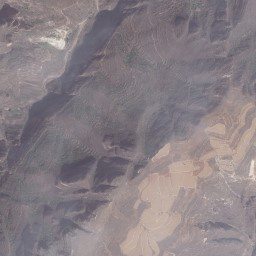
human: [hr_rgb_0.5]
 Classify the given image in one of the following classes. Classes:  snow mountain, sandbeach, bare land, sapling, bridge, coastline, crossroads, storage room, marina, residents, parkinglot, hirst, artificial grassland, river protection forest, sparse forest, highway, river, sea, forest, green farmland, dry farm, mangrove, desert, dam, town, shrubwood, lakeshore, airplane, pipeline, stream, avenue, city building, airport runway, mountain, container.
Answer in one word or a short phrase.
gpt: mountain